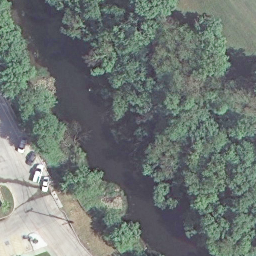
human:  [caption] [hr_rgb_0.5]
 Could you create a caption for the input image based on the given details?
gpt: It is a river with some plants on one bank and some cars parked on the other side .

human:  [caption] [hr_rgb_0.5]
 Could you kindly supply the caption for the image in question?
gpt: Lots of green plants flourish on both banks of the river .

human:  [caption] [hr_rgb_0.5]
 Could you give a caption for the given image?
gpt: Green plants flourish on both banks of the river .

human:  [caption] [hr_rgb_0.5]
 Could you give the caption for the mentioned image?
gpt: A river with some plants on one bank and some cars parked on the other side .

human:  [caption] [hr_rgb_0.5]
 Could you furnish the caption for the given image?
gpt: A river the area with some plants on one bank and some cars parked on the other side .